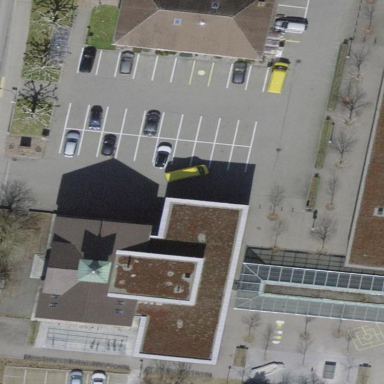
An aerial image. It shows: School building.